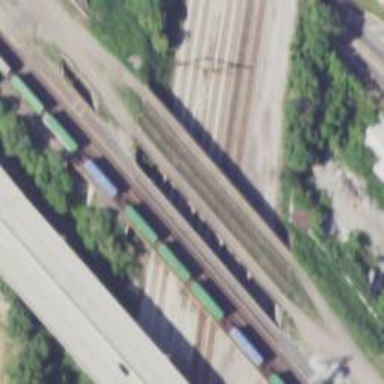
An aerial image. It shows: Abandoned railway.